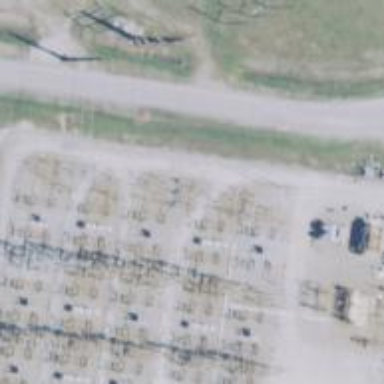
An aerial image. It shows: Switch for power supply.